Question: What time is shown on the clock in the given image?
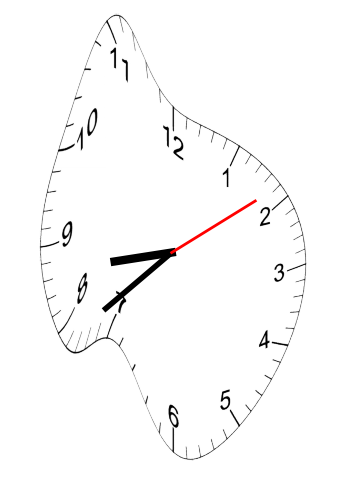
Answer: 08:38:09